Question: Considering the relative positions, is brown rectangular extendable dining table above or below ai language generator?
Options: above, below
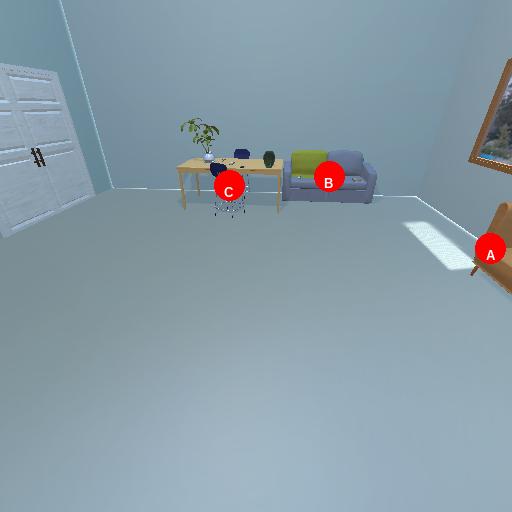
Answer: above